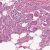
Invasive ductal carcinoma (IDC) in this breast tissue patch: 1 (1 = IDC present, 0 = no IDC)